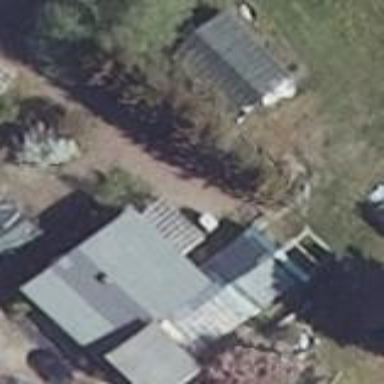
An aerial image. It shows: Simple house.